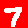
Digit: 7